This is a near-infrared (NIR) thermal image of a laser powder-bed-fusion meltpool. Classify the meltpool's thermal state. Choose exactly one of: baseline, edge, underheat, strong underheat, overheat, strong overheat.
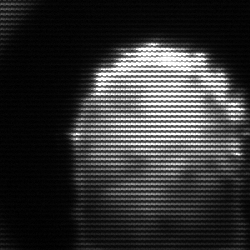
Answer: baseline